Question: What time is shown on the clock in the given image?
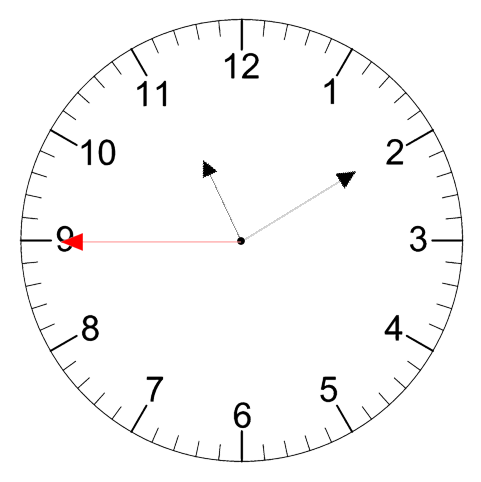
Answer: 11:09:45